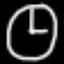
Label: clock